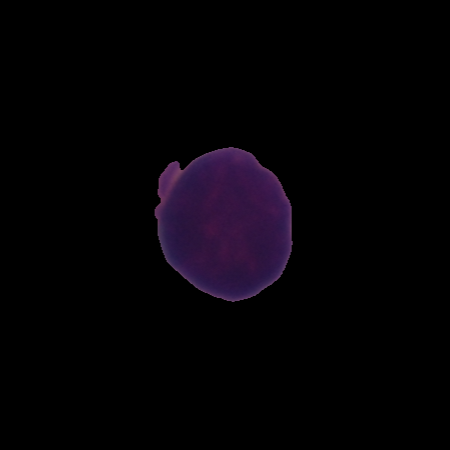
Label: healthy